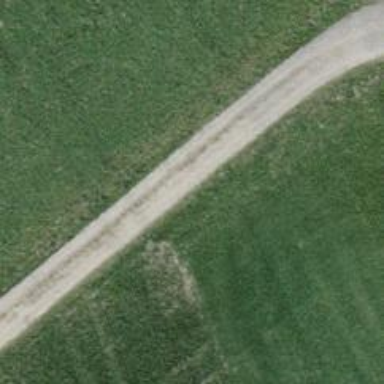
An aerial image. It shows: Compacted track with grade2 level.